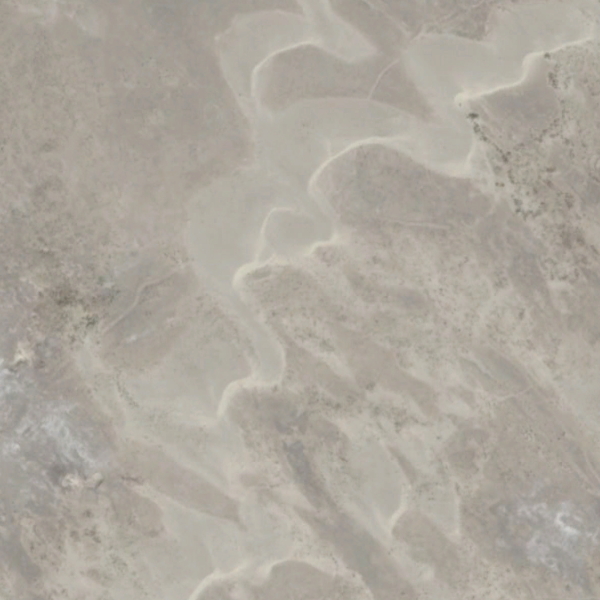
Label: Desert